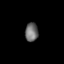
Tissue: prostate
Cell type: NK cells
Senescence score: 0.7455
Nuclear area (px): 236
Mean DAPI intensity: 110.114